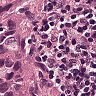
Metastatic tissue present: yes